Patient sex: M
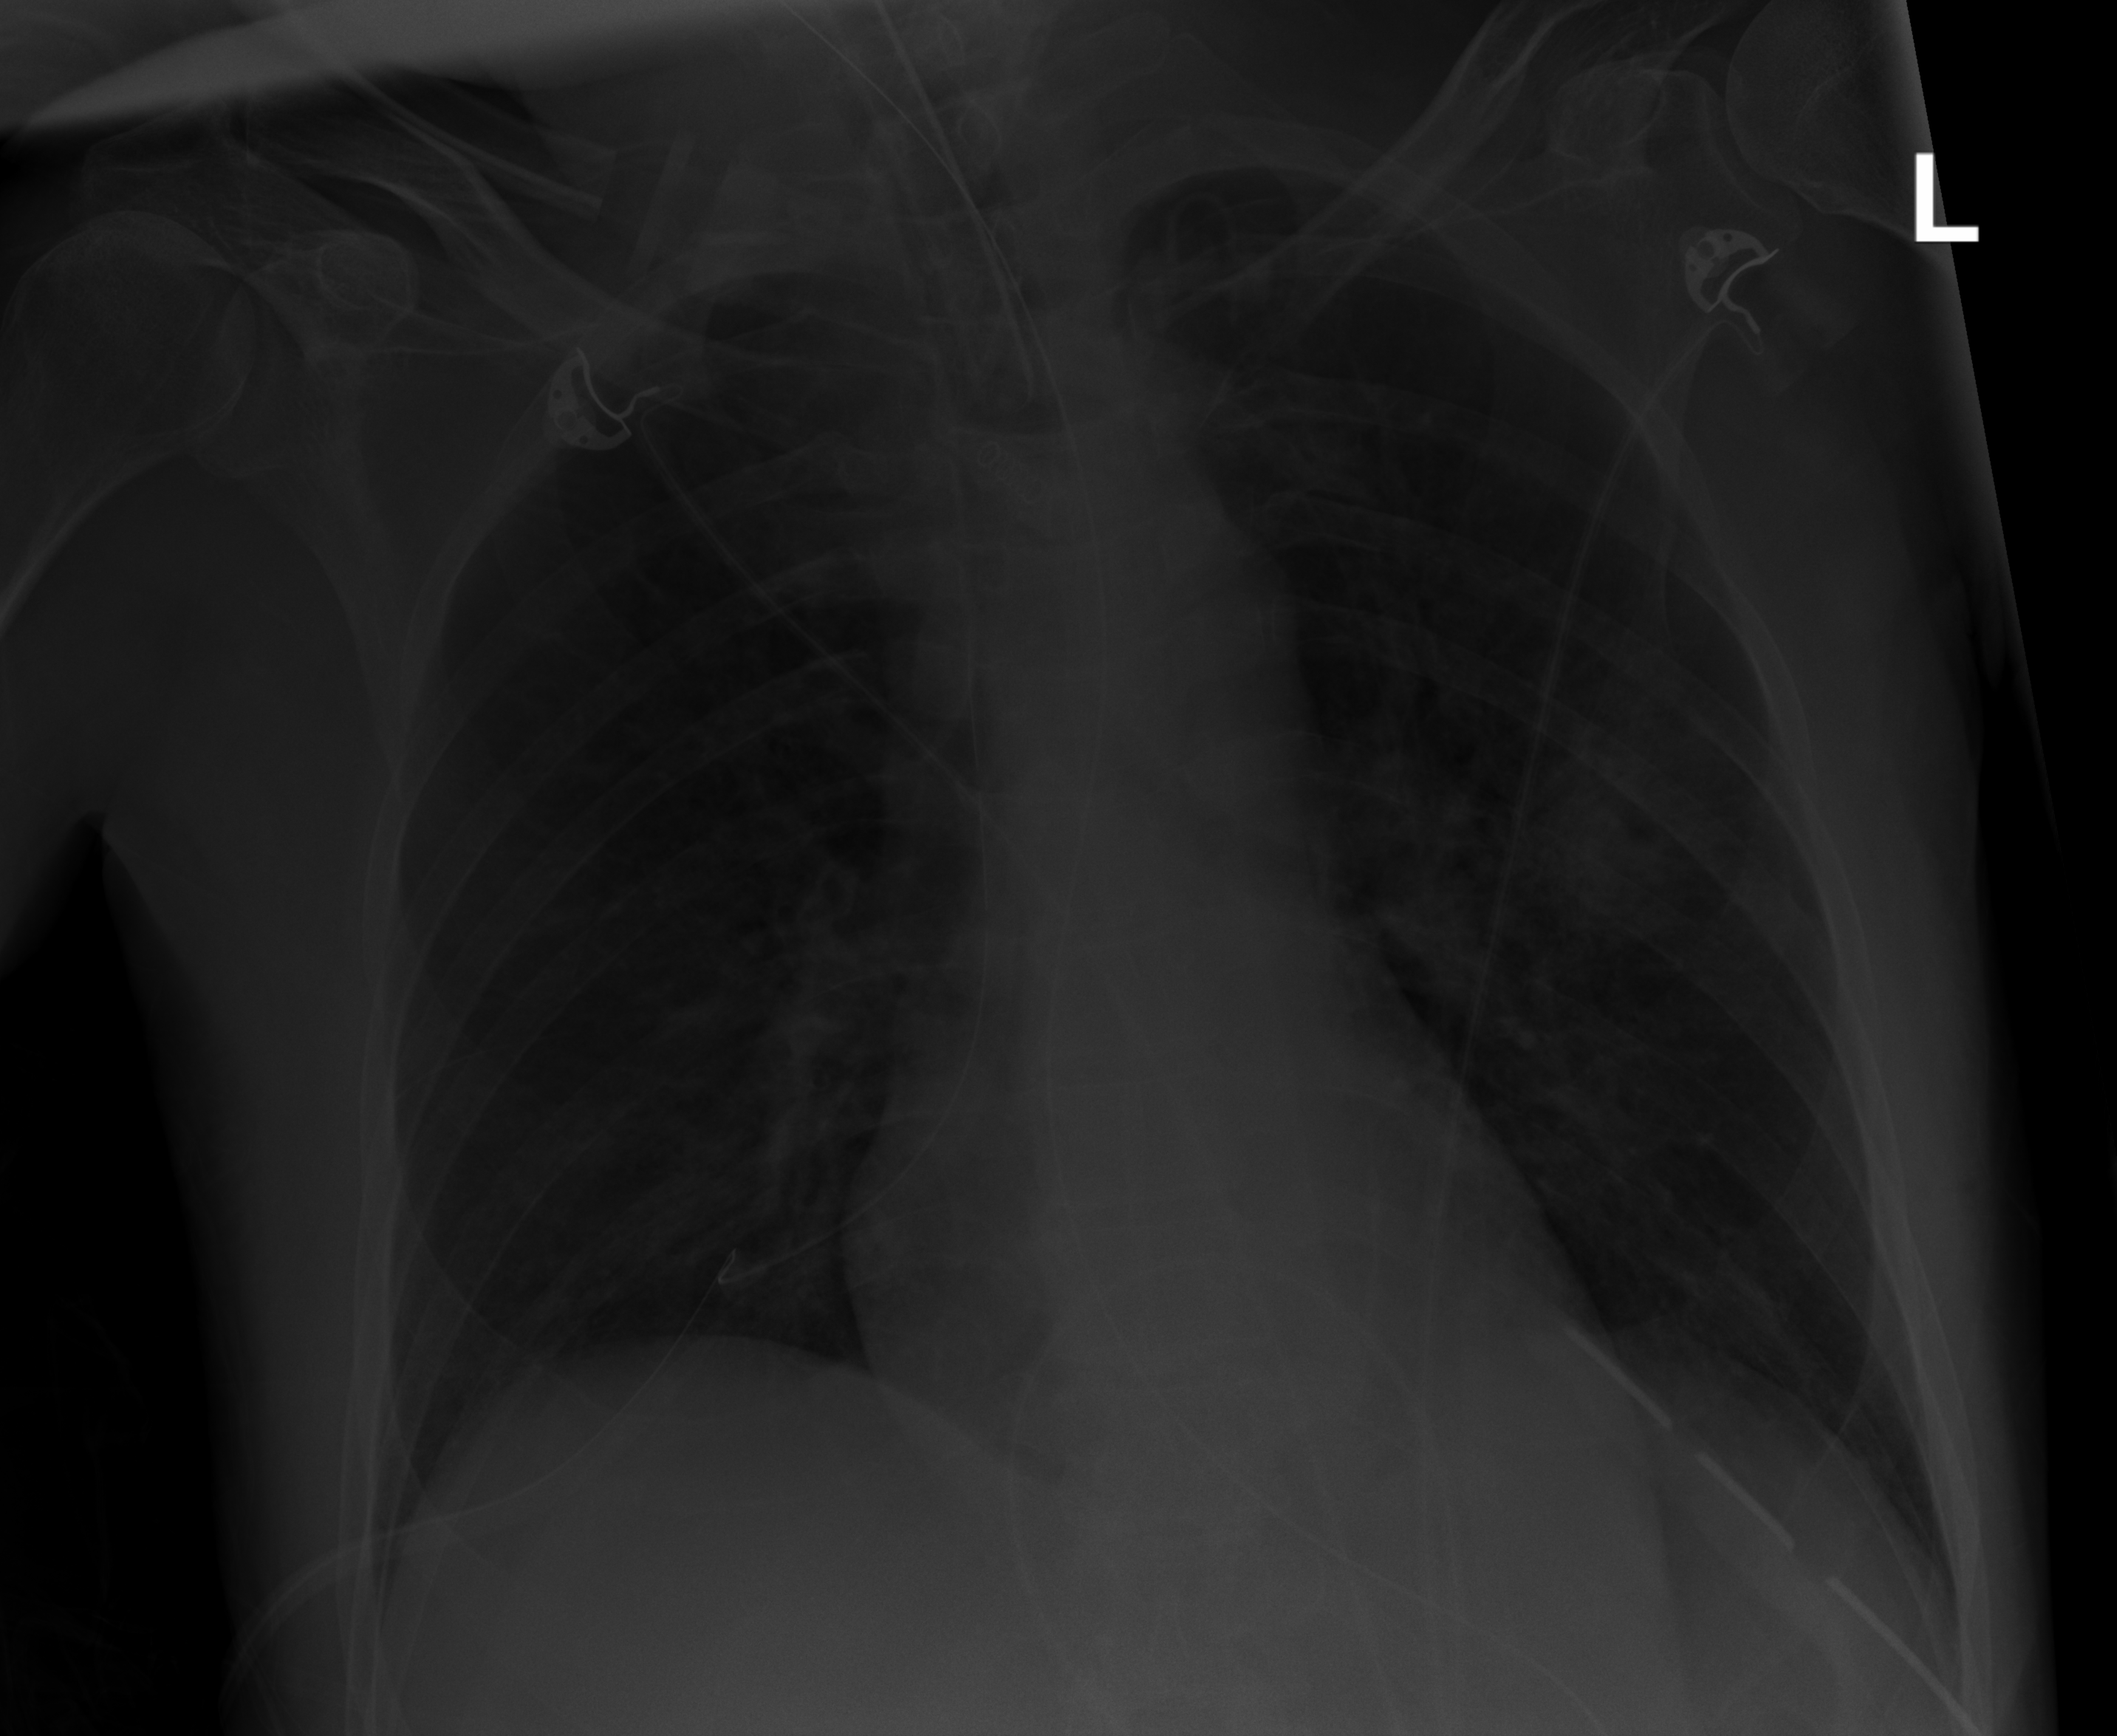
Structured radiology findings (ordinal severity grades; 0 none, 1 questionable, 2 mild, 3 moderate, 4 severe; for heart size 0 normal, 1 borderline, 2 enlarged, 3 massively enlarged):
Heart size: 0
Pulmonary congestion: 0
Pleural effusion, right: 0
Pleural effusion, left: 0
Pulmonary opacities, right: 0
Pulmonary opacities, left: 2
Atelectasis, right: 0
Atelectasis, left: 2